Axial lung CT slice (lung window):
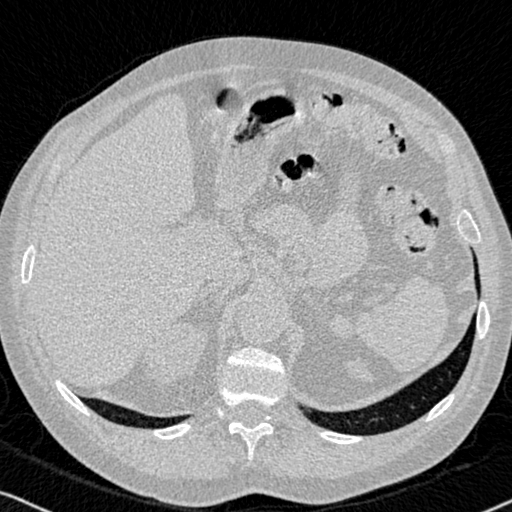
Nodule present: no